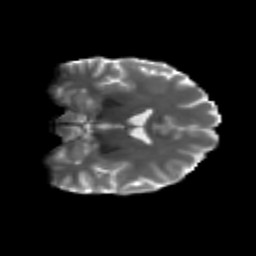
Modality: T2w
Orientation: coronal
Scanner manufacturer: siemens
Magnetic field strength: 3 T
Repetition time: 4.16 s
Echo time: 0.0806 s